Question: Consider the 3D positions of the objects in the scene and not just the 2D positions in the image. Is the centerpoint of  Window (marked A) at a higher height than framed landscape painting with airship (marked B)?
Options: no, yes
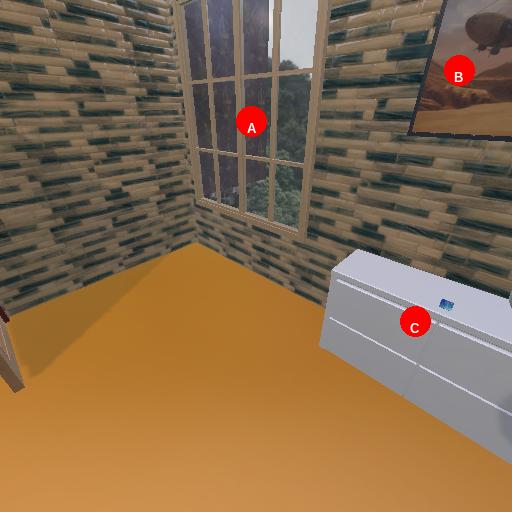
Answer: no